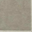
Piece: xx